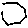
Label: hexagon